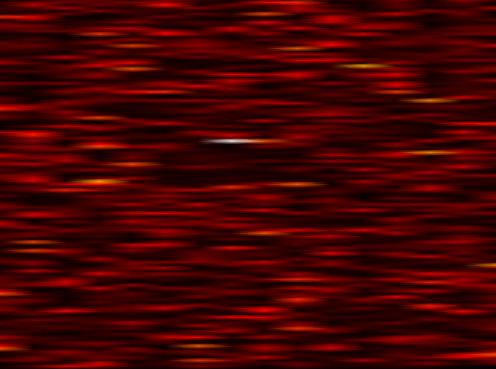
Label: UFMC